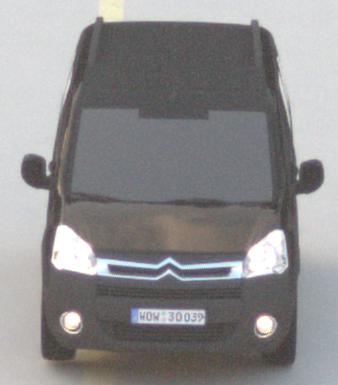
Make: Citroen
Model: Berlingo Kombi VTi 120
Detailed model: Berlingo (II) Kombi
Model produced from: 2009/12
Model produced until: 2012/03
Doors: 5
Color: black
Road condition: dry road
Daytime: sunrise or sunset
Contrast: low contrast